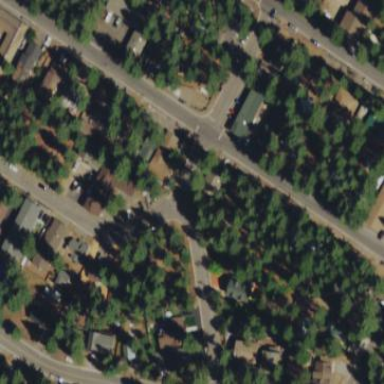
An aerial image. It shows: Residential area.